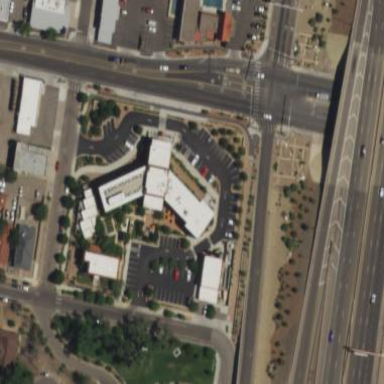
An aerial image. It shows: Hotel building.